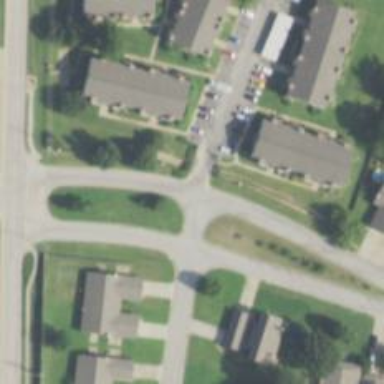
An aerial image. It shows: Living street.